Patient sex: M
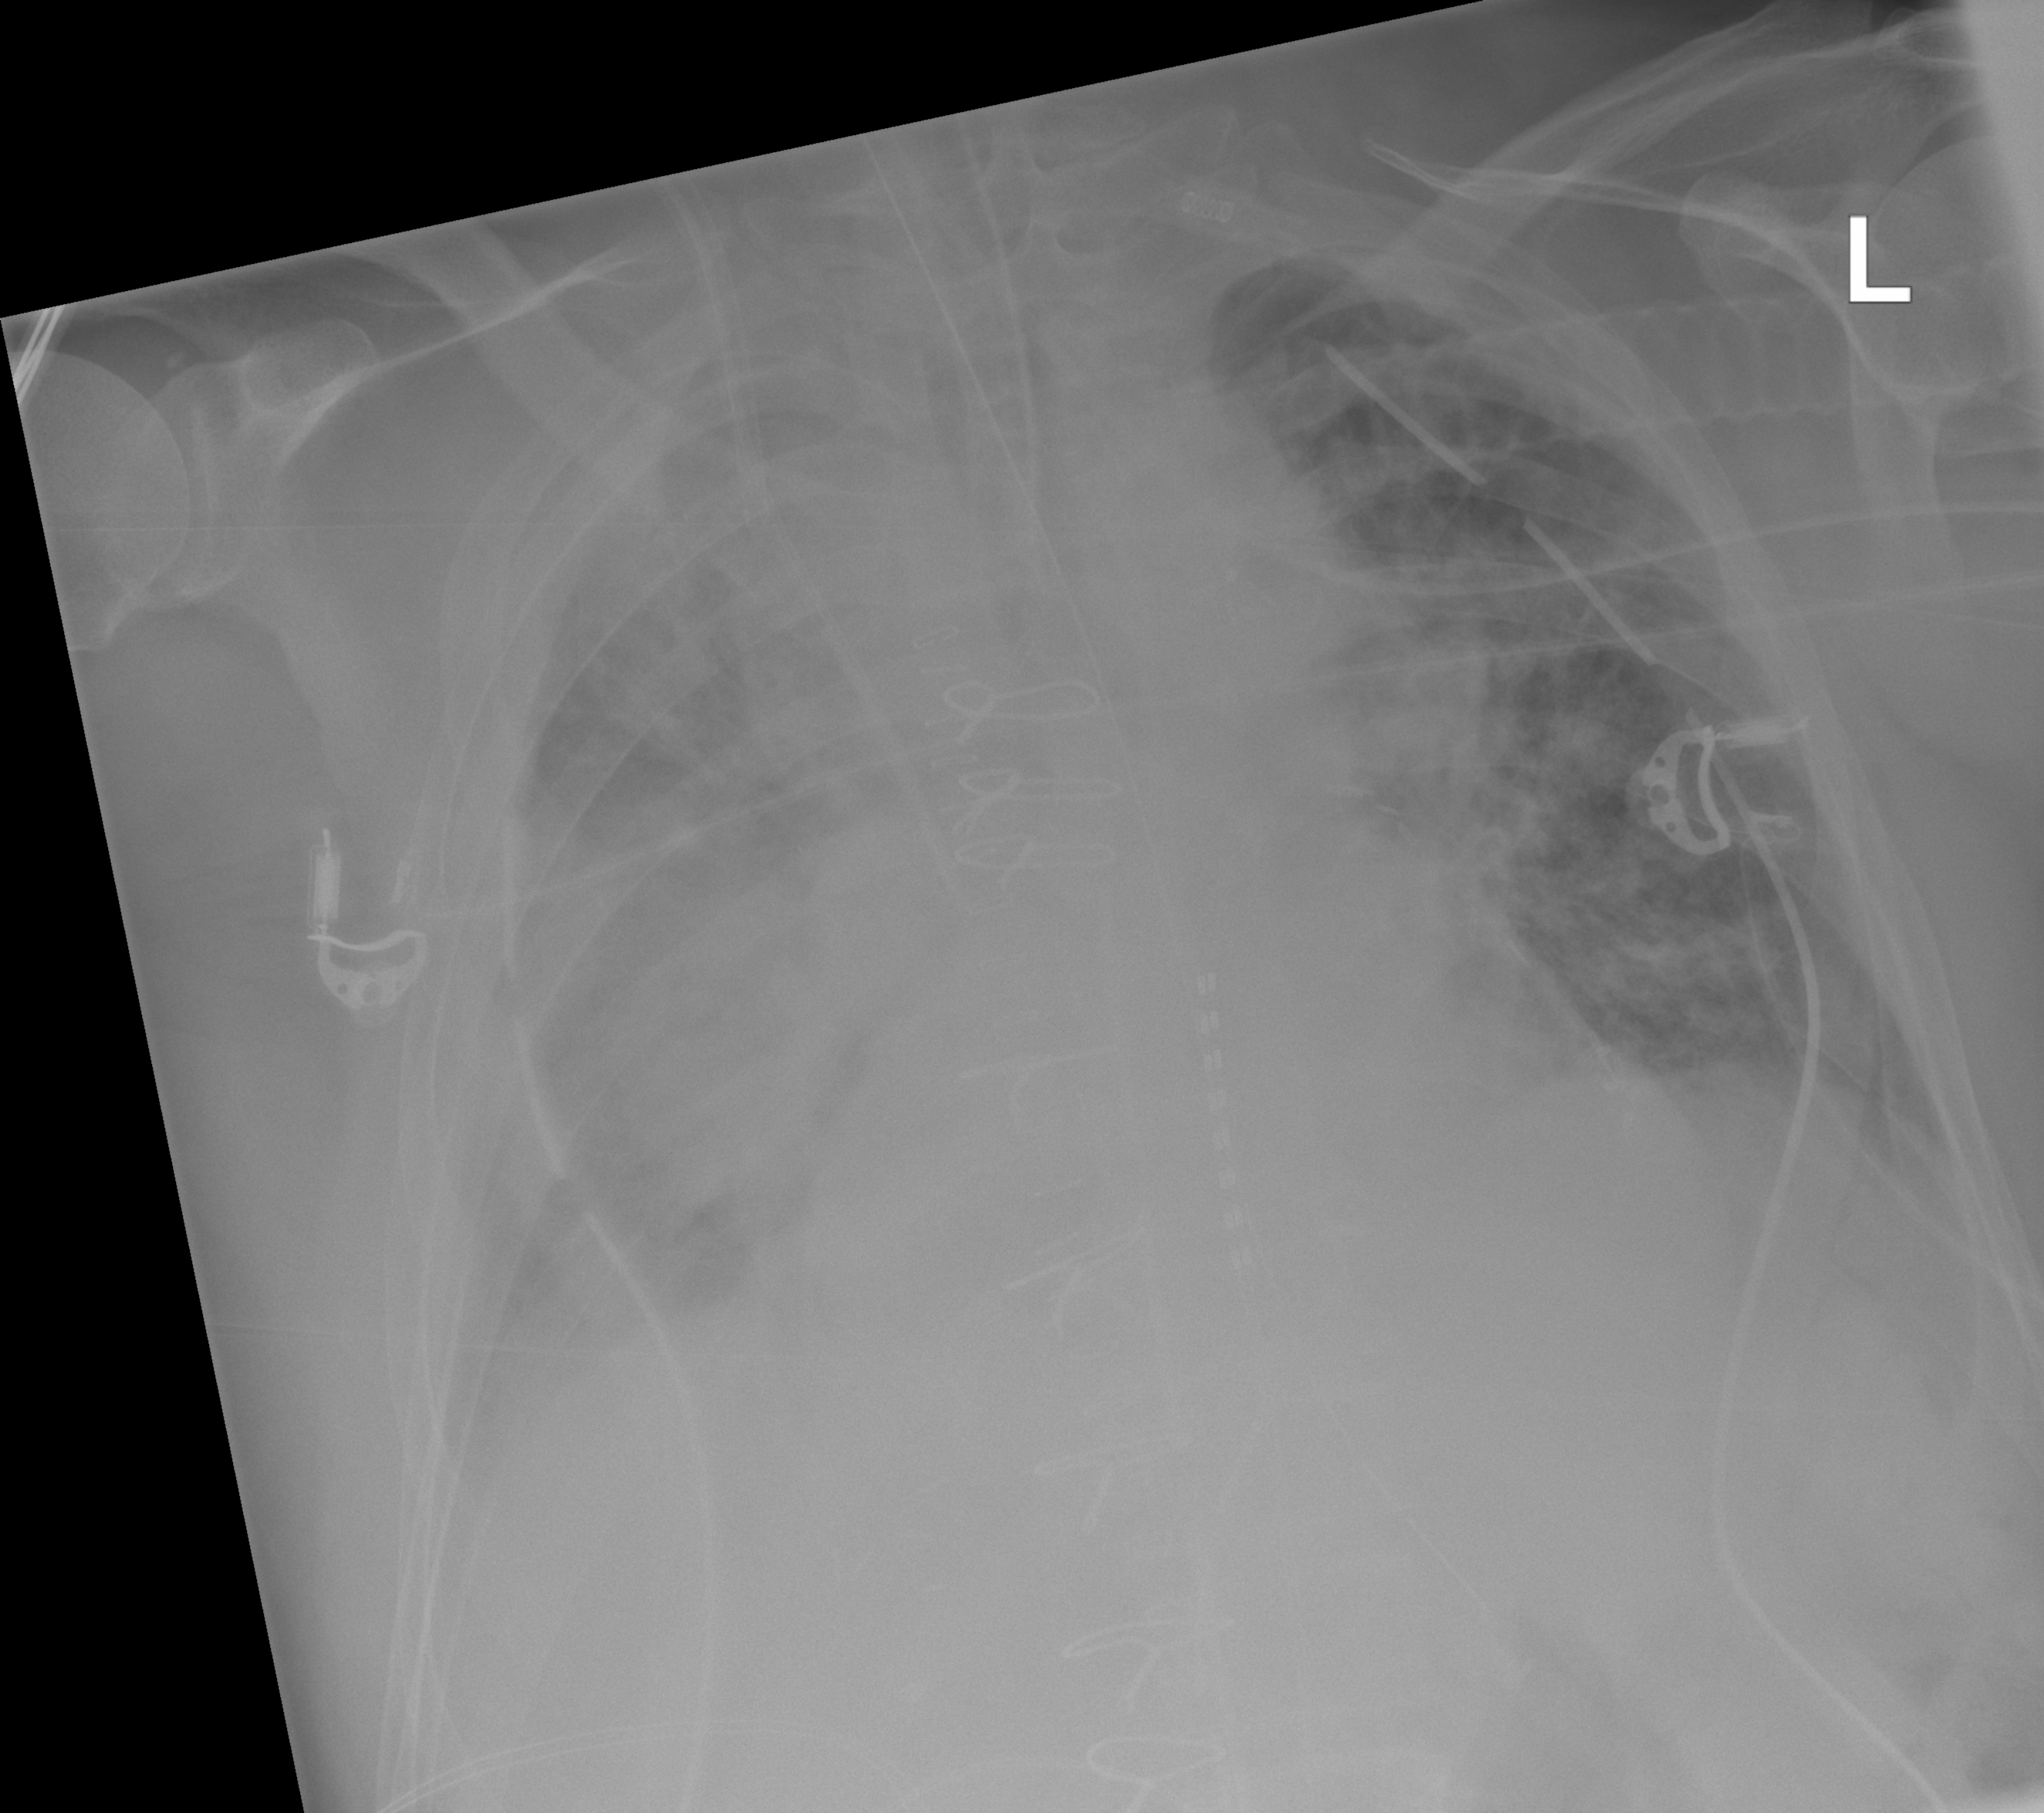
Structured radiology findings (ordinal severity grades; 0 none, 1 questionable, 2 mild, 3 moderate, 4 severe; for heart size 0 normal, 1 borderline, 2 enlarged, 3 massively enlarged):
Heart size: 0
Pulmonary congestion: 3
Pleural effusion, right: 3
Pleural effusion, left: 2
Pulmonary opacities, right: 3
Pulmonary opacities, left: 0
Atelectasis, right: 3
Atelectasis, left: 2